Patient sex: F
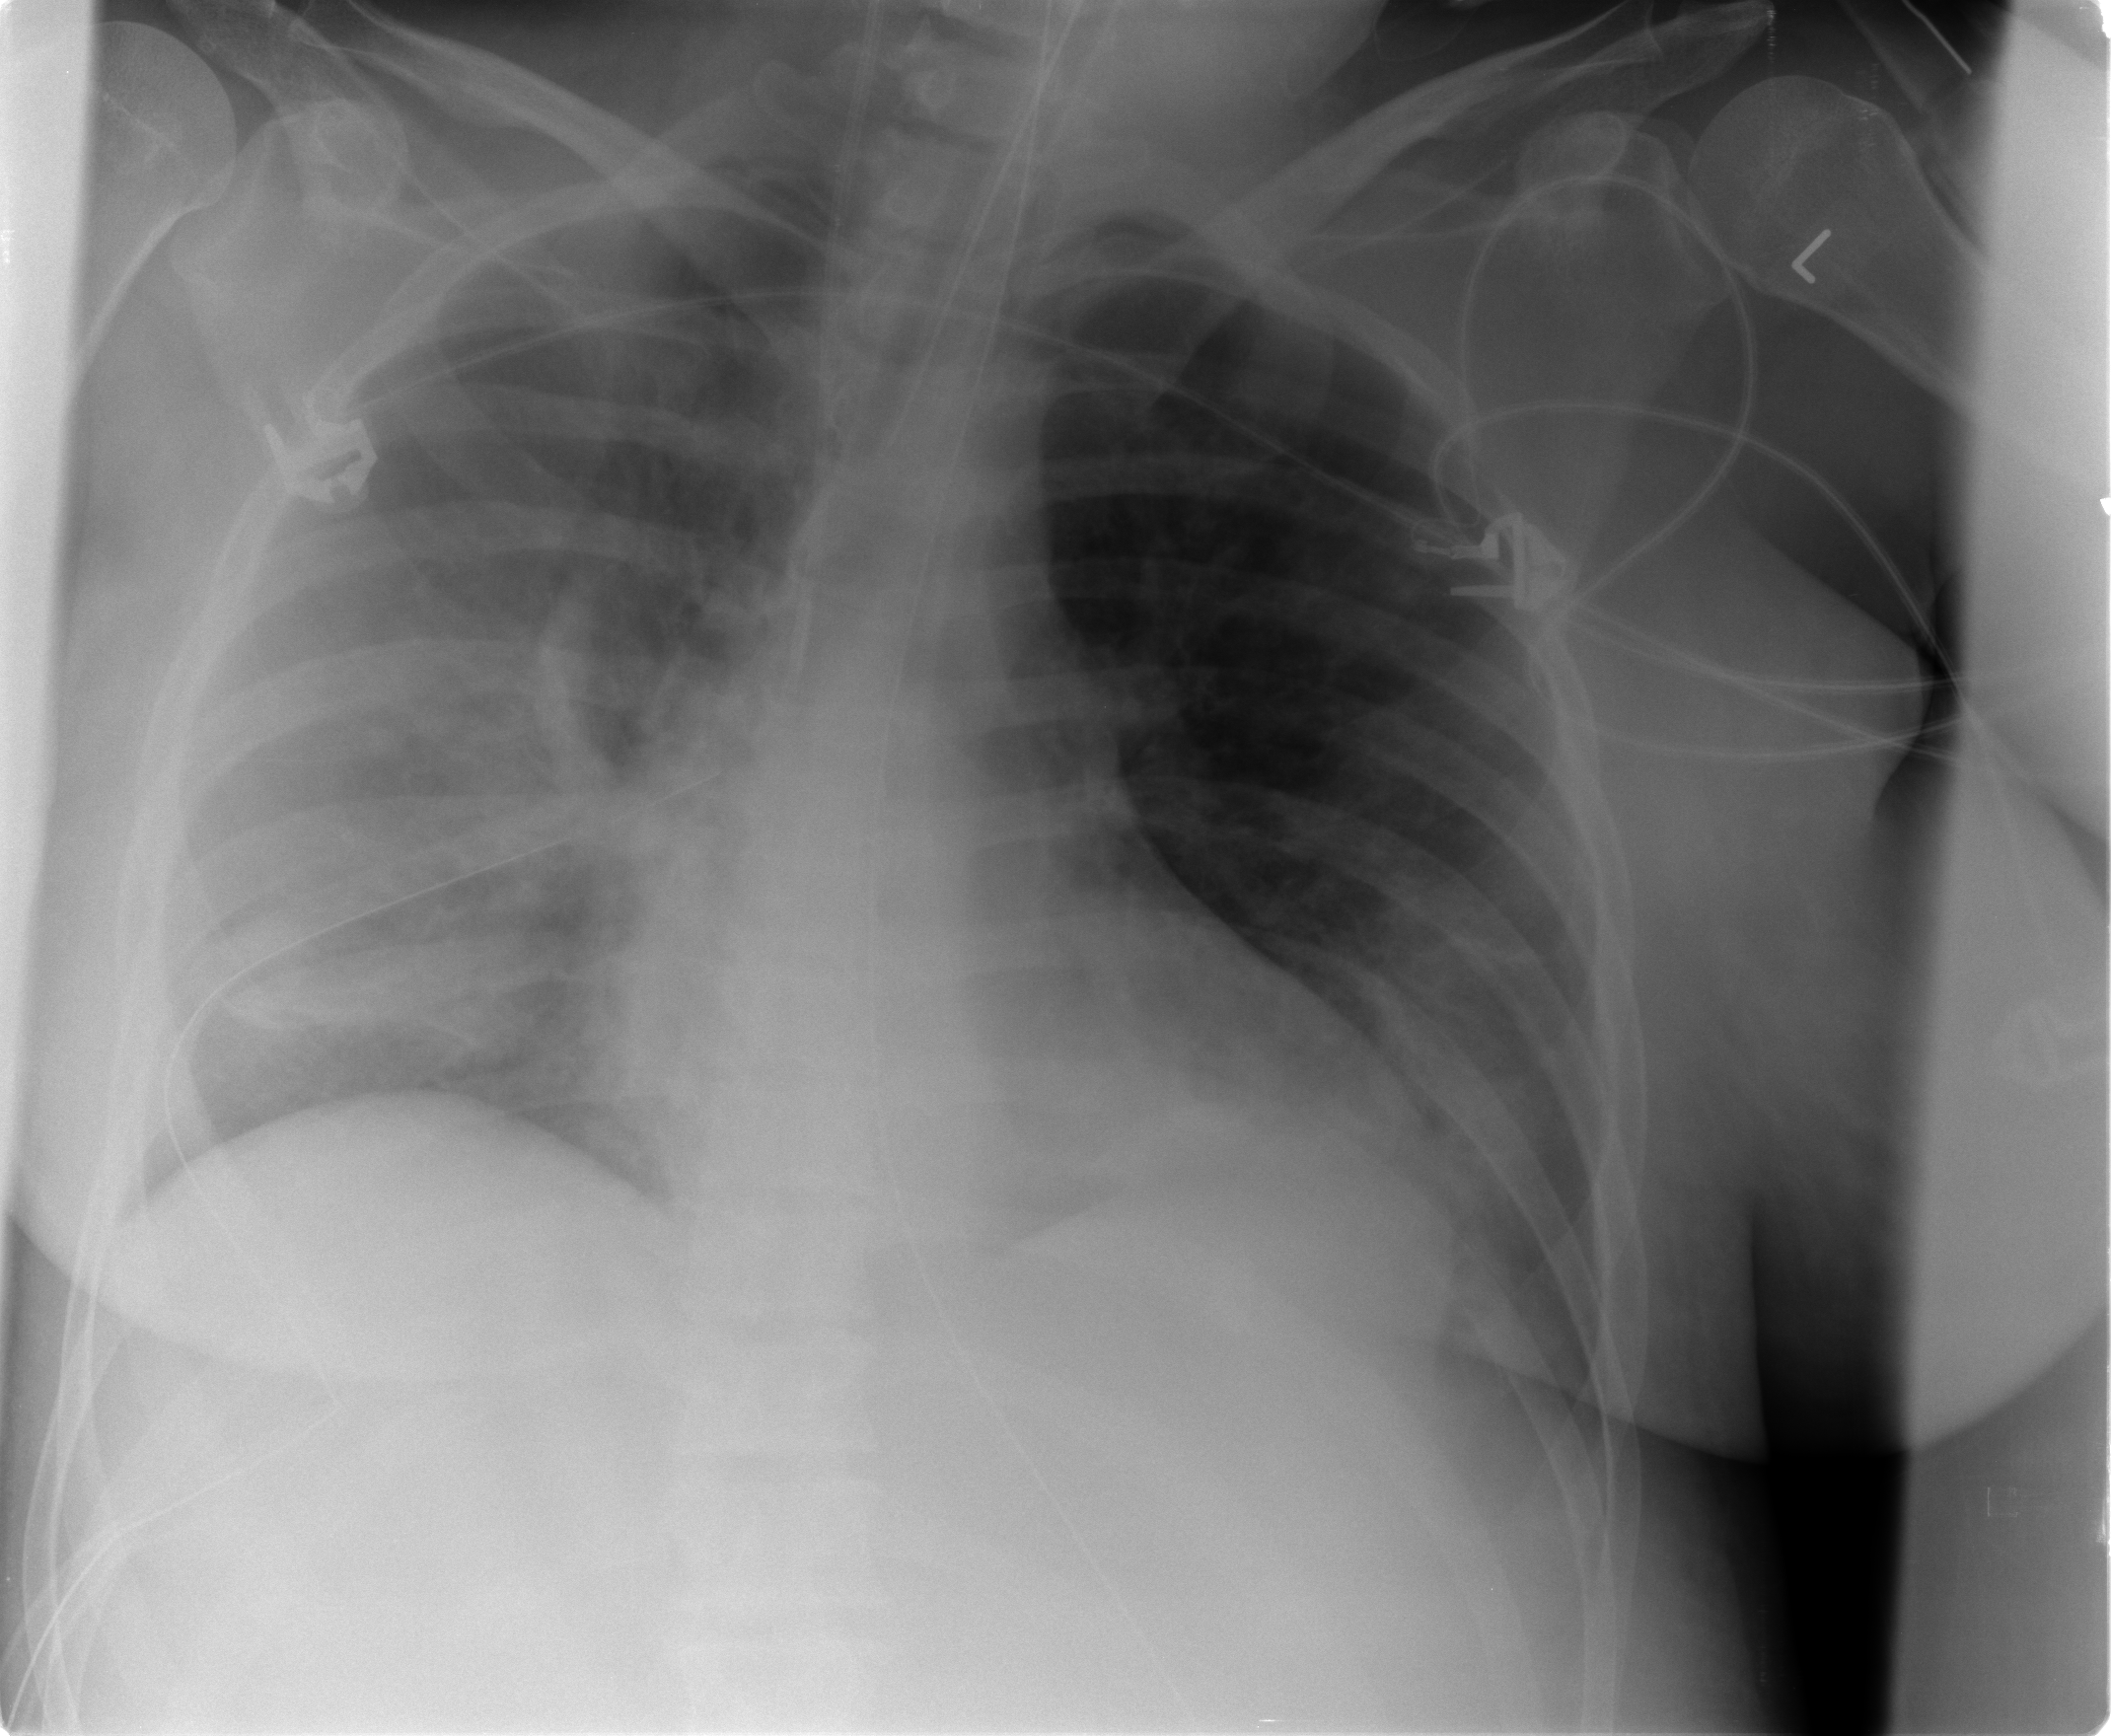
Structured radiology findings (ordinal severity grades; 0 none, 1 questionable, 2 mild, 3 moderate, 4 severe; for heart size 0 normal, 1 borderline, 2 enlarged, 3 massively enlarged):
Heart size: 0
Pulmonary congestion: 2
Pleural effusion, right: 2
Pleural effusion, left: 2
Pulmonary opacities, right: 2
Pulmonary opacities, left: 2
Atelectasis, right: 3
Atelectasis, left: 2